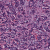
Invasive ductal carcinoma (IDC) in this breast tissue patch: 1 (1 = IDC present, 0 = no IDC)